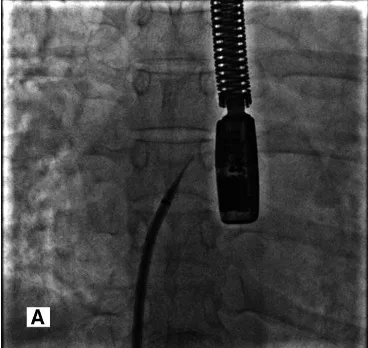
(A) Transeptal puncture with guiding TEE.
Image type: radiology (x_ray)